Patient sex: M
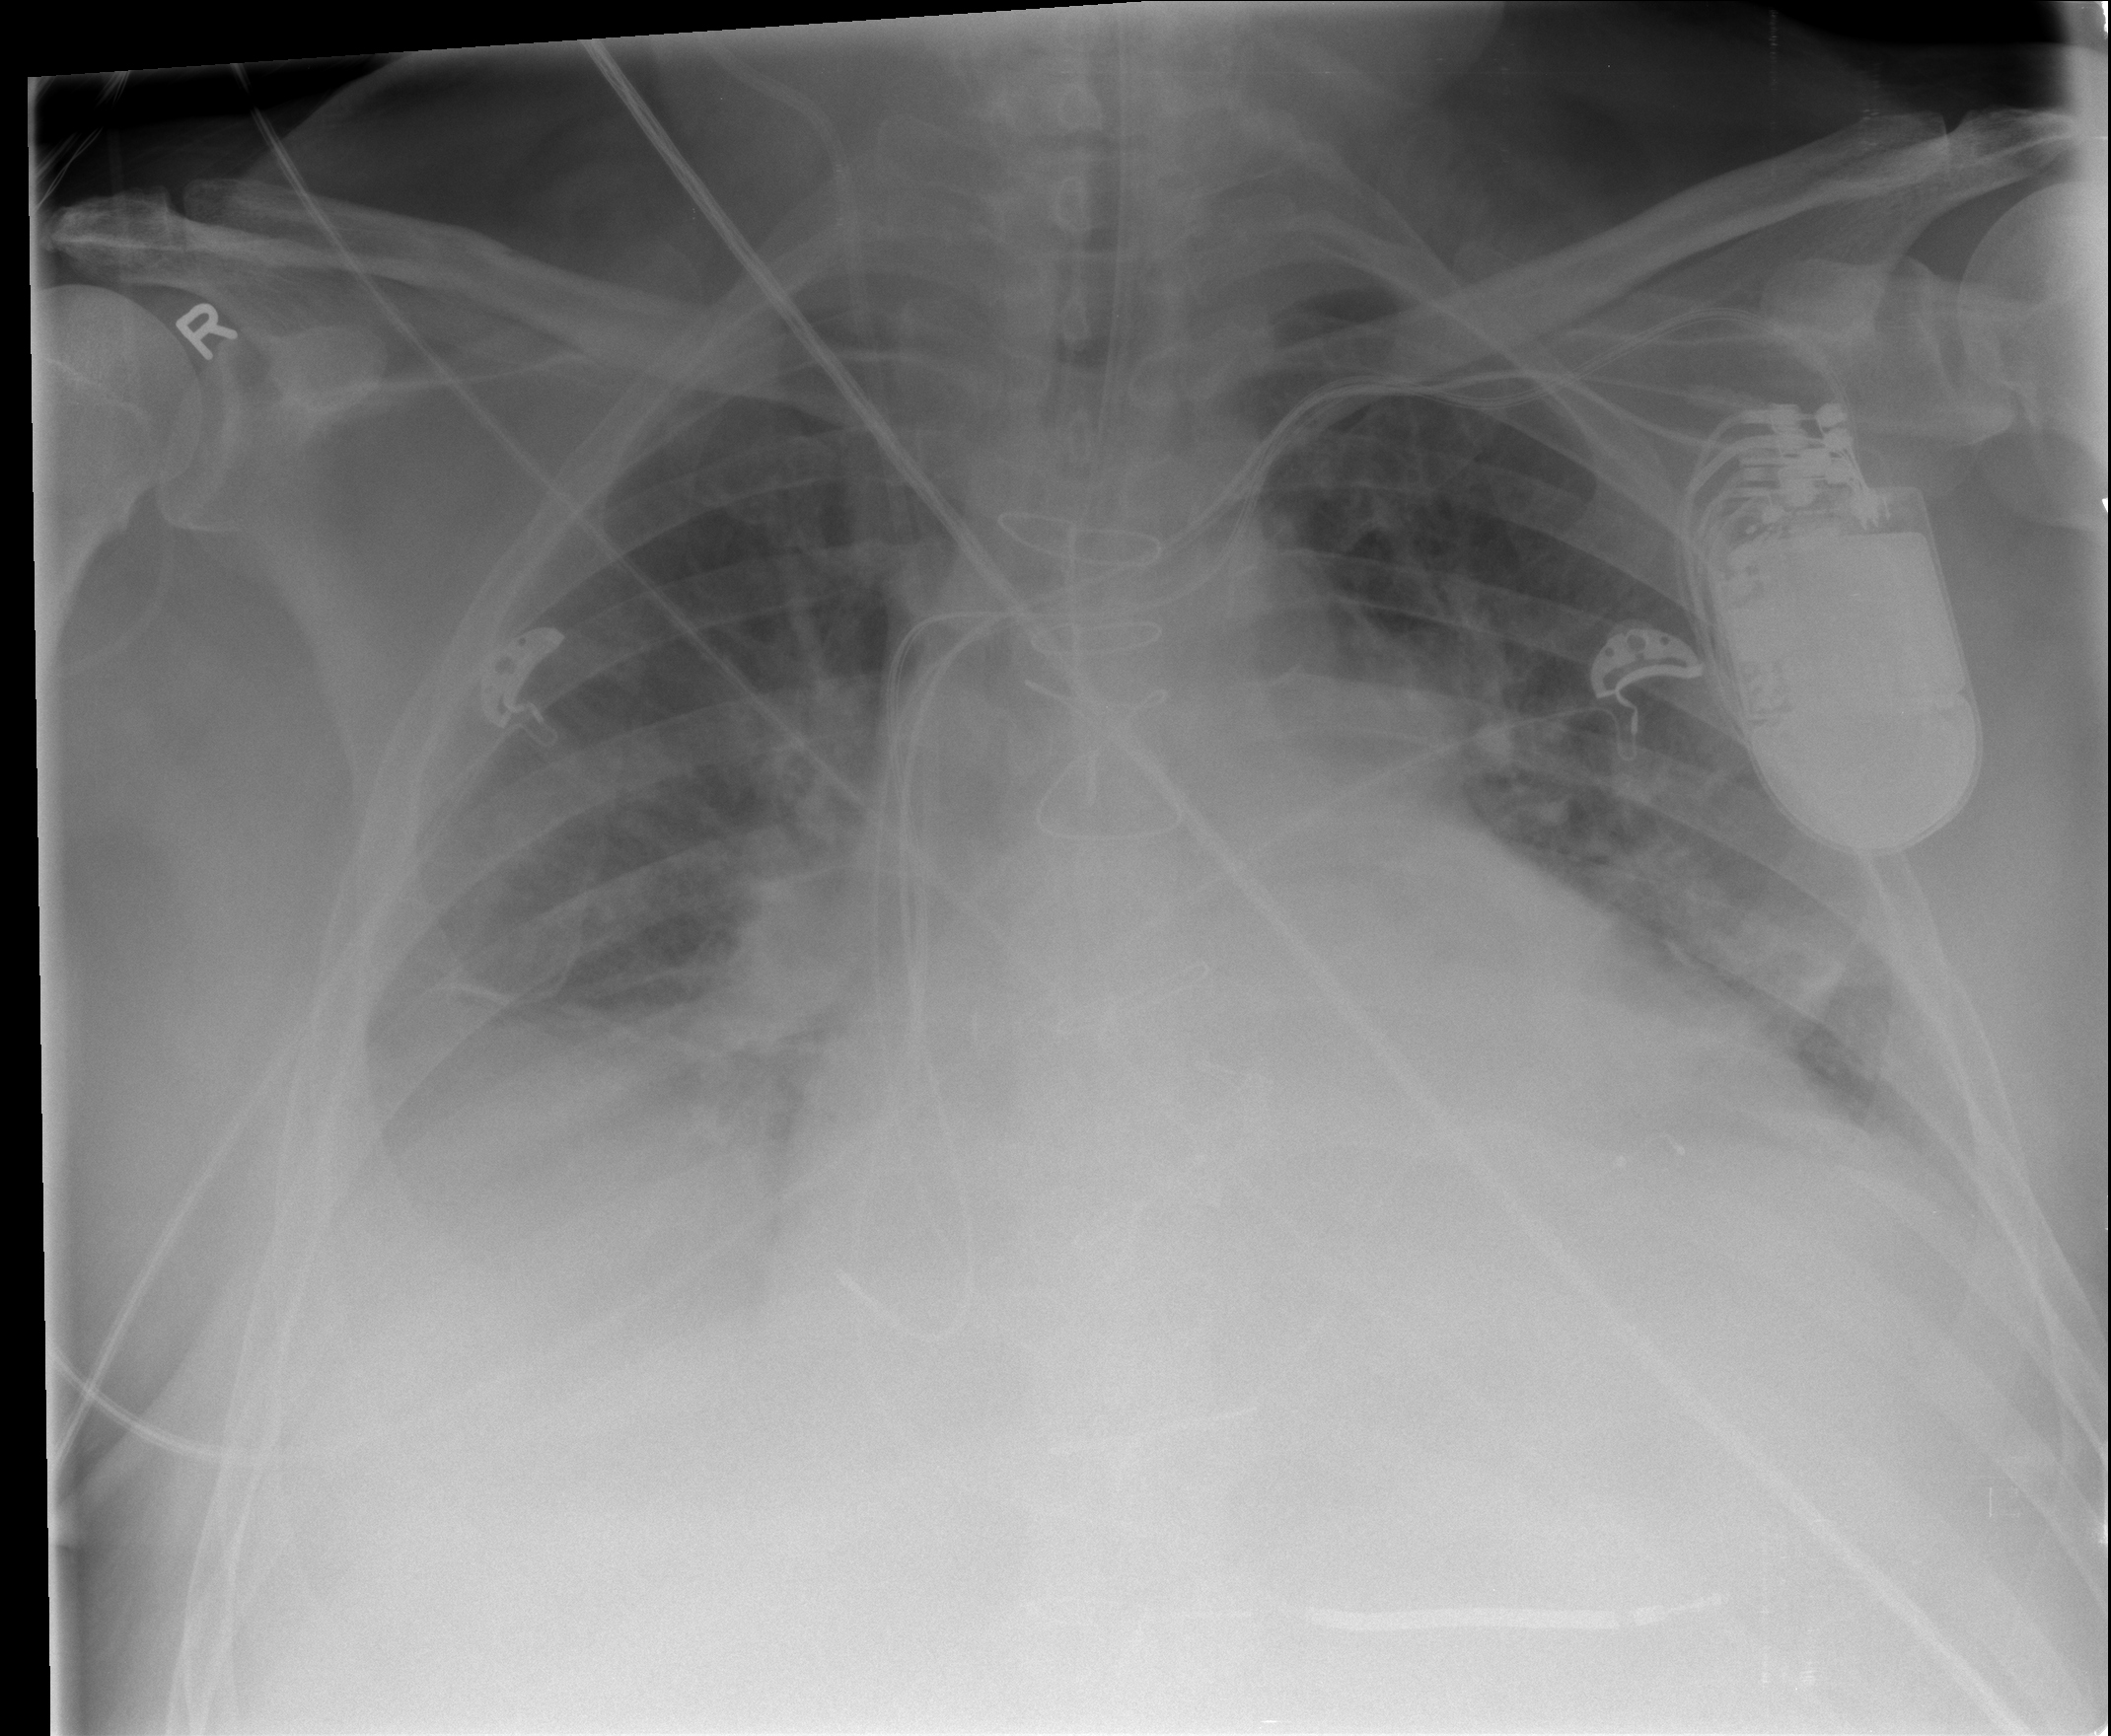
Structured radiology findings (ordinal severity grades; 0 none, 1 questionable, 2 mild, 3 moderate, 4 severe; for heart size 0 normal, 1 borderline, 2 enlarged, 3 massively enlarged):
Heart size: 0
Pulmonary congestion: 2
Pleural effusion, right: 2
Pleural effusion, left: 2
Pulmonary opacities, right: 0
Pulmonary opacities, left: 0
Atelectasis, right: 0
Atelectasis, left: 0